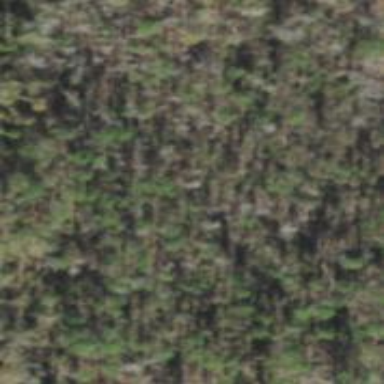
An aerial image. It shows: Forest dominated by needle-leaved trees.